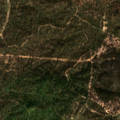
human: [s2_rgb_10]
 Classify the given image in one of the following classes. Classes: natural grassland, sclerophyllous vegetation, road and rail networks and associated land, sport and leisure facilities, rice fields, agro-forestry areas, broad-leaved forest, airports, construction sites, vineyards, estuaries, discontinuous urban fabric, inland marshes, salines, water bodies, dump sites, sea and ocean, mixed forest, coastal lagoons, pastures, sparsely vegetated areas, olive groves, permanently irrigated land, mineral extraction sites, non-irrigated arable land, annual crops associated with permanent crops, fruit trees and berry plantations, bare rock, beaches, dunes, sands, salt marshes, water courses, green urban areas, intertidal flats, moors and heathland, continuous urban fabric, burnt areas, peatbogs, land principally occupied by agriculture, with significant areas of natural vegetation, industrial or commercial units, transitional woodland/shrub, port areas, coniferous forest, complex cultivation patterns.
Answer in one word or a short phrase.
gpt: agro-forestry areas, broad-leaved forest